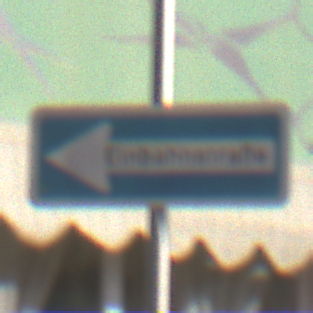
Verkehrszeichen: EinbahnstrasseLinksweisend
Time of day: MorningAfternoon
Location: Outdoor (Special)
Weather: PartlyCloudy
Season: NotSpecified
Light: Natural